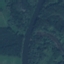
Land use / land cover: River